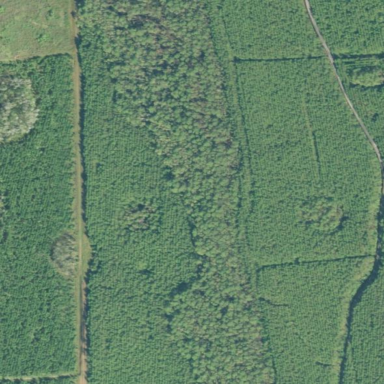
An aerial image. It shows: Forest area predominantly covered with needle-leaved trees.